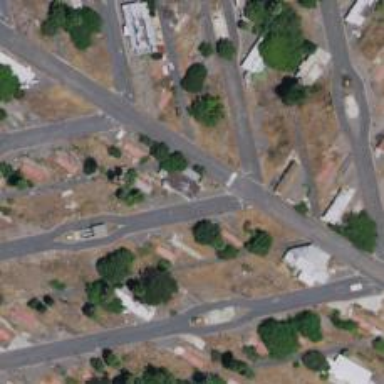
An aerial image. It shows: Residential road.